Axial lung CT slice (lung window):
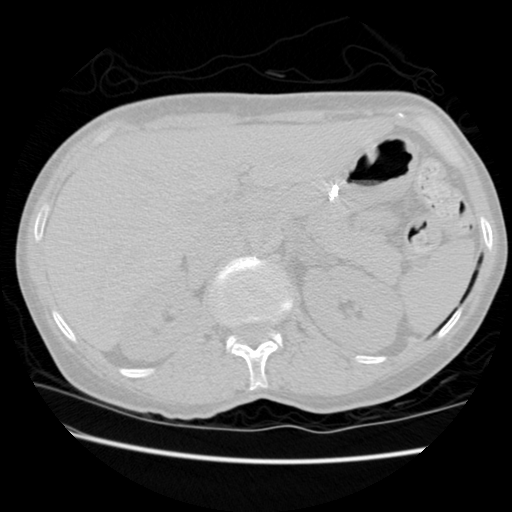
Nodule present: no